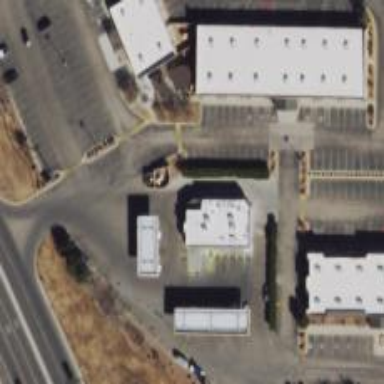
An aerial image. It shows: Convenience shop.